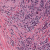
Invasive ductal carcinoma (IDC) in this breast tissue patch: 0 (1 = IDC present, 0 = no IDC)